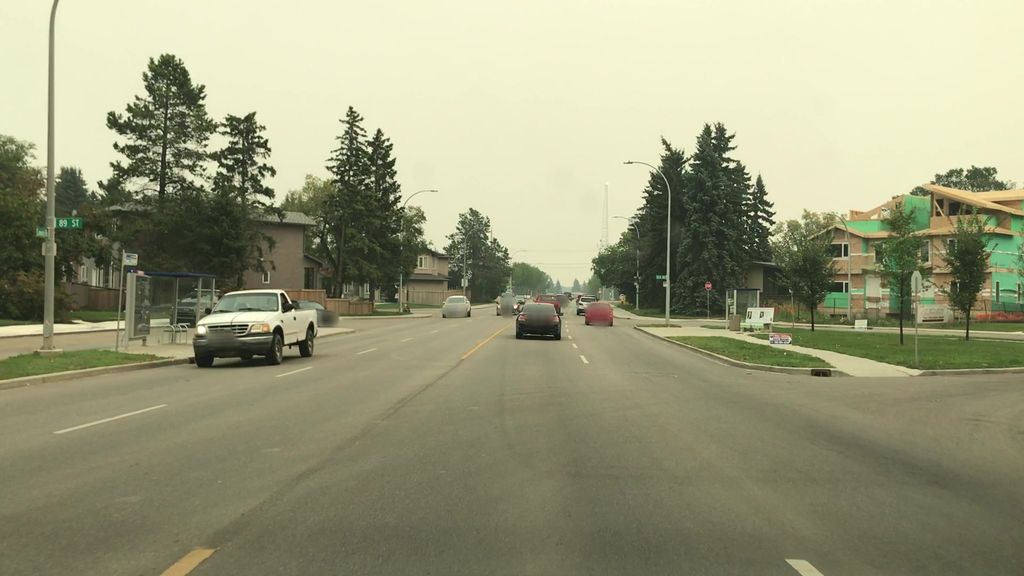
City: edmonton